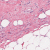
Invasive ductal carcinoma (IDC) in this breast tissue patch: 0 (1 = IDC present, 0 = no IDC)